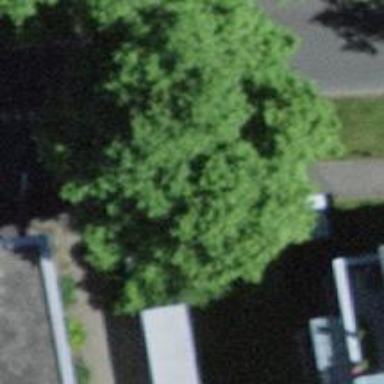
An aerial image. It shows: Avenue of trees.